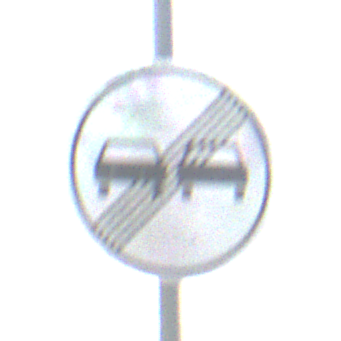
Verkehrszeichen: EndeUeberholverbot
Umgebung: Outdoor, RoadRail
Tageszeit: Midday
Wetter: PartlyCloudy
Licht: Natural
Jahreszeit: NotSpecified
Kontrast: HighContrast